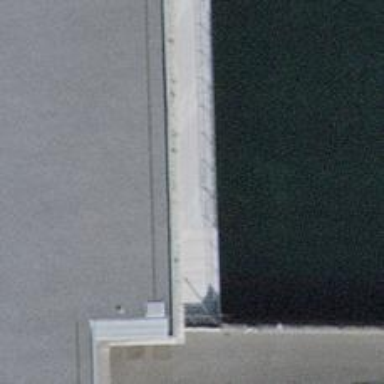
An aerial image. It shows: Bridge with metal steps.